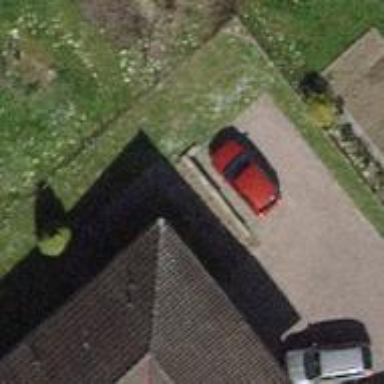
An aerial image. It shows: Alleyway designated as service road.